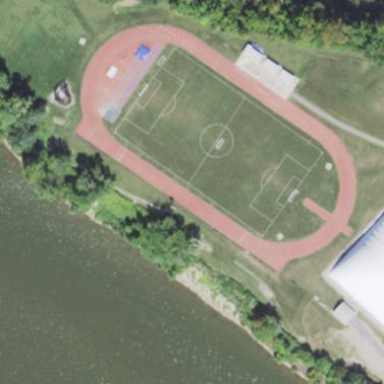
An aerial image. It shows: Multi-sport pitch for leisure and various sports activities.